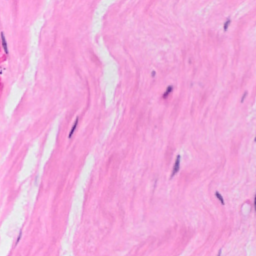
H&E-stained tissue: Breast